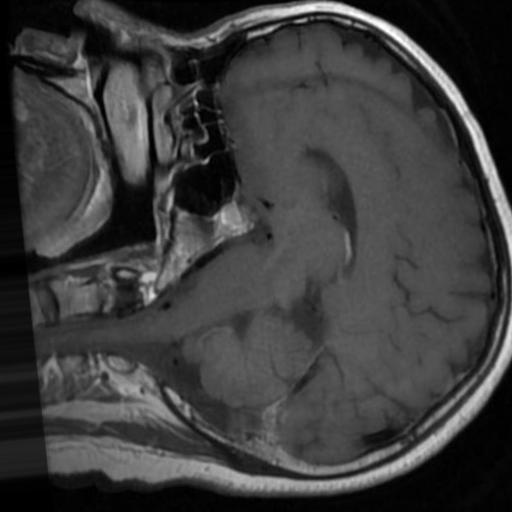
Label: brain_tumor